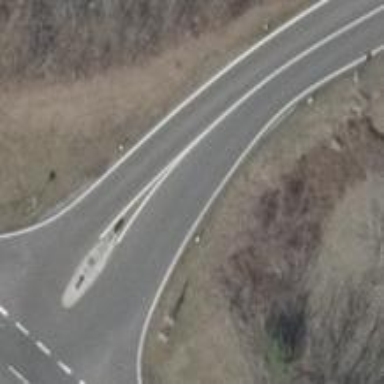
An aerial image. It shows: Asphalt motorway link.